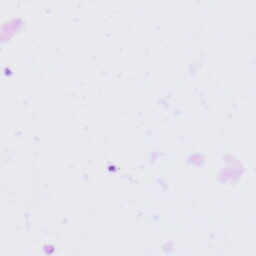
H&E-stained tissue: Tonsil